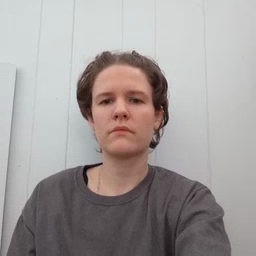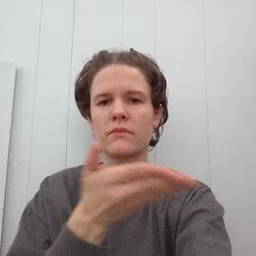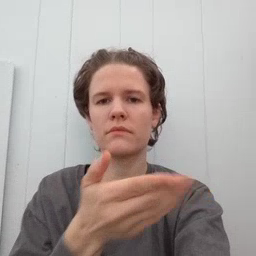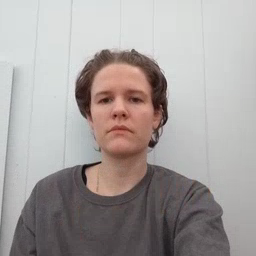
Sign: there